Aerial crown-view tile of a tropical tree (Barro Colorado Island, Panama), acquired 20250414:
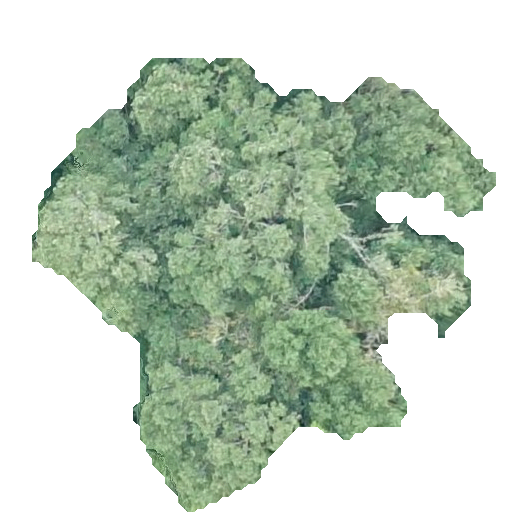
Species: Calophyllum longifolium
GBIF accepted scientific name: Calophyllum longifolium
Crown area: 187.638 m²